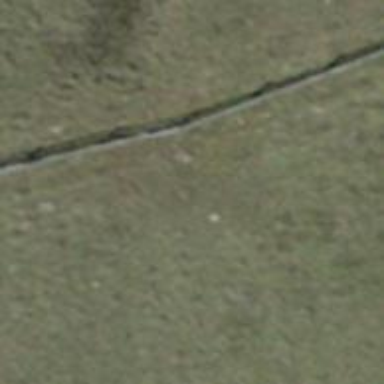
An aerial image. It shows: Wall barrier.